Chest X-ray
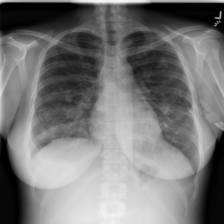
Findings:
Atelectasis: negative
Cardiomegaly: negative
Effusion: negative
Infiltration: negative
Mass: negative
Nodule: positive
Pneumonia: negative
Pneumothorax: negative
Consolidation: negative
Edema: negative
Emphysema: negative
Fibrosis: negative
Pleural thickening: negative
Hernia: negative